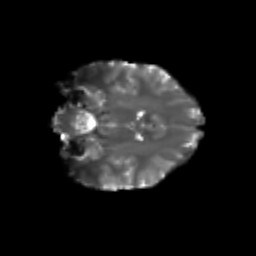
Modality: T2w
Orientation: coronal
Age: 20
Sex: female
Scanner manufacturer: siemens
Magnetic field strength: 3 T
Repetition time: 3.5 s
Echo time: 0.104 s